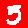
Digit: 5